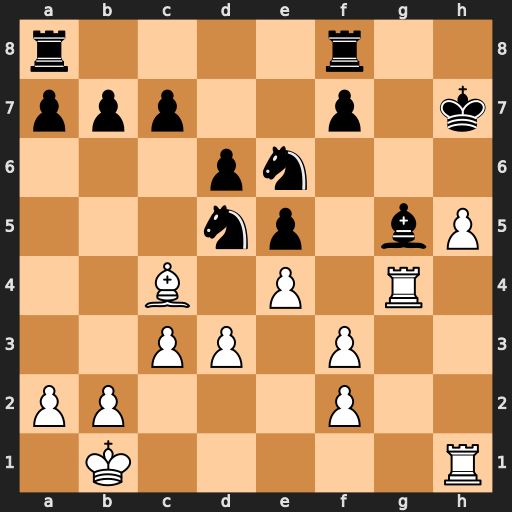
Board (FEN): r4r2/ppp2p1k/3pn3/3np1bP/2B1P1R1/2PP1P2/PP3P2/1K5R
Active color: w
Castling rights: -
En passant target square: -
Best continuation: exd5